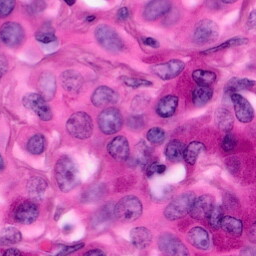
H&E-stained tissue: Pancreatic